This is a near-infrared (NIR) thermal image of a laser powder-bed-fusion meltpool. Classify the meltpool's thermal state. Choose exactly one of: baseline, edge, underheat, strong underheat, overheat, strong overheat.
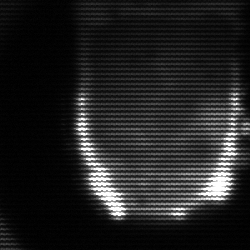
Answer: baseline